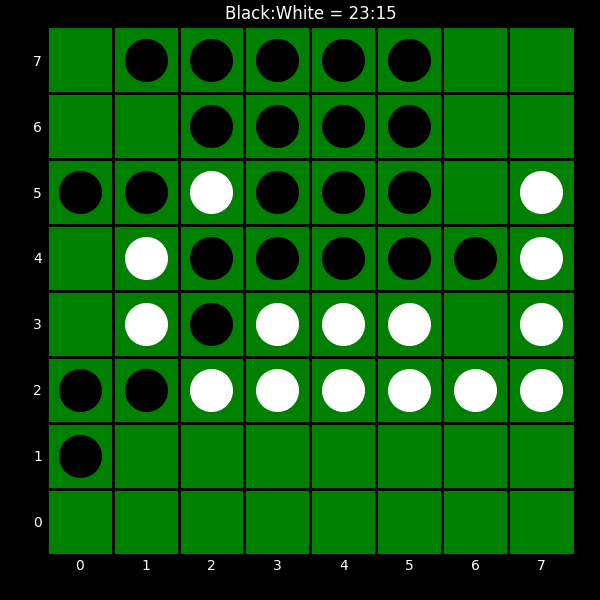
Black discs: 23
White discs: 15